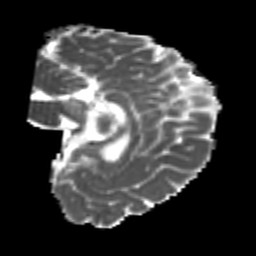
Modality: MD
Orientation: sagittal
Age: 22
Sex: male
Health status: healthy
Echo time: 0.074 s